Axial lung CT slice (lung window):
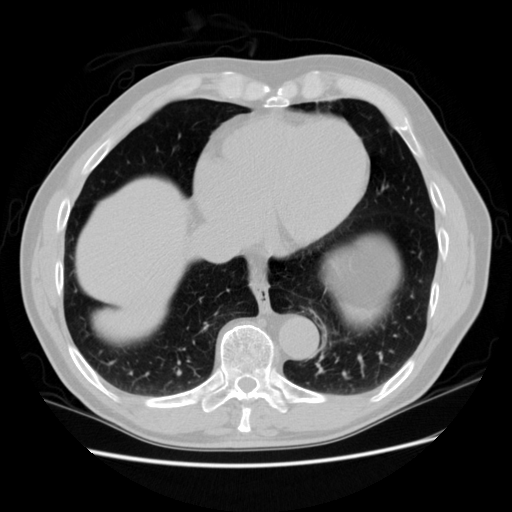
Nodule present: no